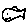
Label: fish